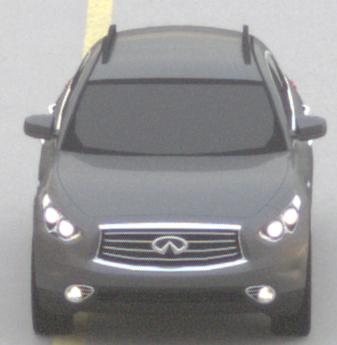
Make: Infiniti
Model: FX 37
Detailed model: FX (S51)
Model produced from: 2012/07
Model produced until: 2013/10
Doors: 5
Color: gray
Road condition: dry road
Daytime: sunrise or sunset
Contrast: low contrast